Question: How does the 'par' function work? Its signature is:
'''
par :: a -> b -> b.
'''
But this is strange. Why isn't it:
'par :: (a -> b) -> a -> b'
(get function, execute it in new thread and return result) ?
Another question, is this normal haskell multithreading??

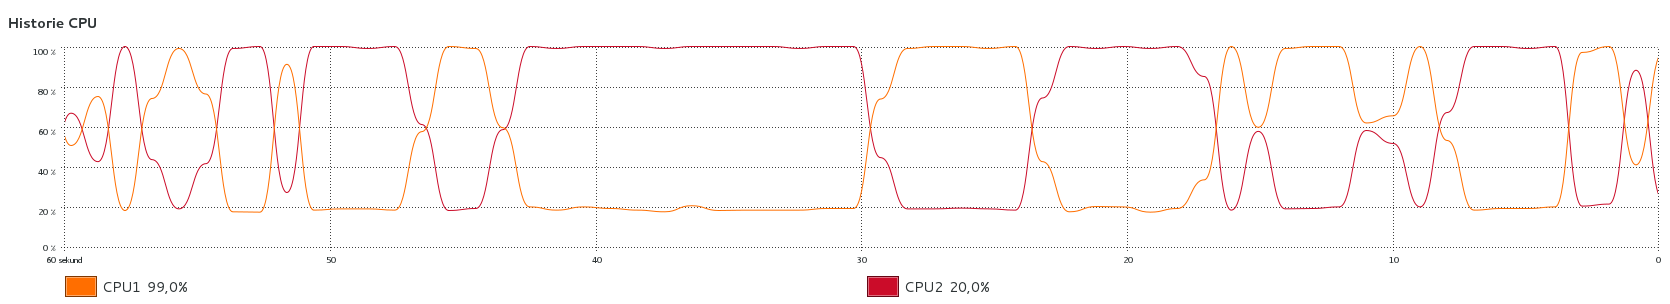
Answer: 'par' is for speculative parallelism, and relies on laziness.
You speculate that the unevaluated 'a' should be computed while you're busy working on 'b'.
Later in your program you might refer to 'a' again, and it will be ready.
Here's an example. We wish to add 3 numbers together. Each number is expensive to compute. We can compute them in parallel, then add them together:
'''
main = a 'par' b 'par' c 'pseq' print (a + b + c)
where
a = ack 3 10
b = fac 42
c = fib 34
fac 0 = 1
fac n = n * fac (n-1)
ack 0 n = n+1
ack m 0 = ack (m-1) 1
ack m n = ack (m-1) (ack m (n-1))
fib 0 = 0
fib 1 = 1
fib n = fib (n-1) + fib (n-2)
'''